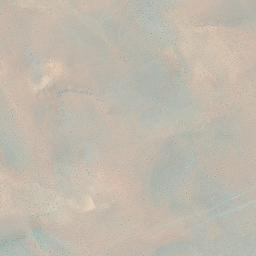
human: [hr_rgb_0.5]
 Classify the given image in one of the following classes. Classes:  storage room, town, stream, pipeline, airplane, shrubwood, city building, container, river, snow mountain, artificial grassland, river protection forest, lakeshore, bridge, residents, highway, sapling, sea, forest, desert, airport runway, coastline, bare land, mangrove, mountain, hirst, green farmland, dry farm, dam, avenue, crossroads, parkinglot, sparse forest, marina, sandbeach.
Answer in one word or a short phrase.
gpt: desert